Field crop: maize
Growth stage: 2
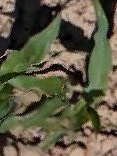
Species: maize